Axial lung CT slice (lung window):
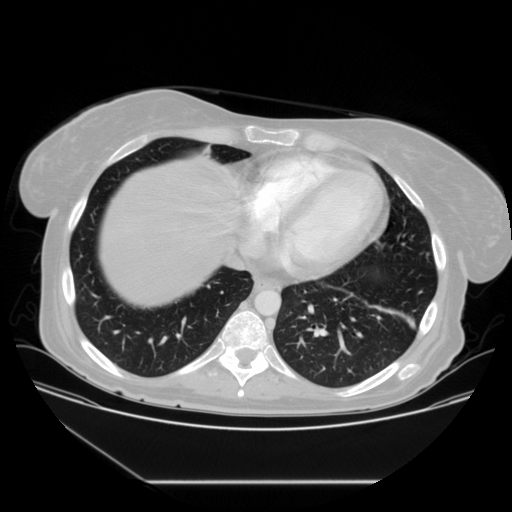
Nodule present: yes
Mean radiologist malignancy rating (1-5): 2